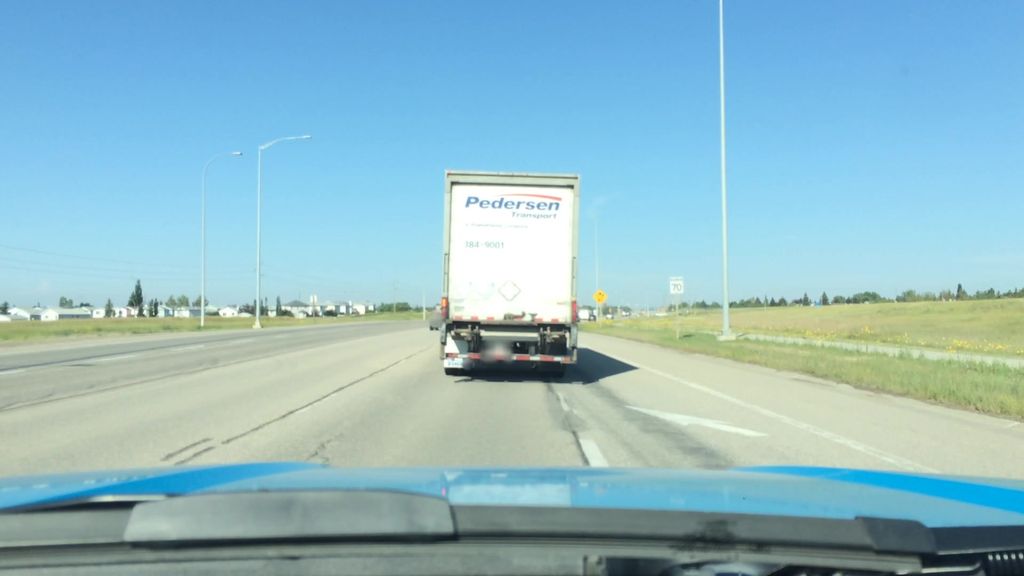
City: calgary